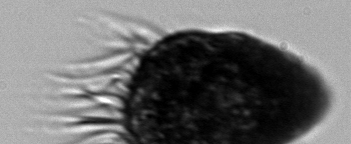
Label: Strombidium_morphotype2